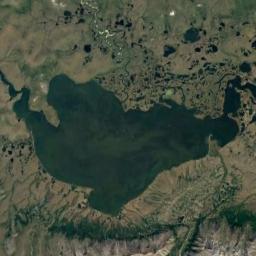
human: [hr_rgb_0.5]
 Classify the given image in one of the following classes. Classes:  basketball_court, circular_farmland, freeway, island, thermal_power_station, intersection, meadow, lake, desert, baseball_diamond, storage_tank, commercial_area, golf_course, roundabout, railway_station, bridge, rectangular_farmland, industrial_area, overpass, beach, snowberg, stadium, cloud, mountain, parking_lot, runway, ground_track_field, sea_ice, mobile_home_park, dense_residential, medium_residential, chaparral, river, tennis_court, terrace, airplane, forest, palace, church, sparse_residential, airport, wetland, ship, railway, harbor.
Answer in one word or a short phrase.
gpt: lake